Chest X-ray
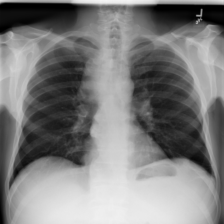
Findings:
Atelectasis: negative
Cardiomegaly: negative
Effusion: negative
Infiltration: negative
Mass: positive
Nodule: negative
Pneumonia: negative
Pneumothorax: negative
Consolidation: negative
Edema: negative
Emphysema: negative
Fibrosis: negative
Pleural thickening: negative
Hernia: negative